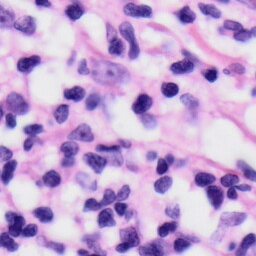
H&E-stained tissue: Skin